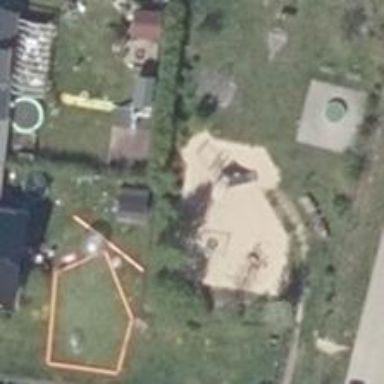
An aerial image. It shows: Playground with slide.